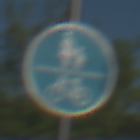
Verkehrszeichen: GemeinsamerGehUndRadweg
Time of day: MorningAfternoon
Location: Outdoor (Nature)
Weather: Clear
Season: NotSpecified
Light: Natural